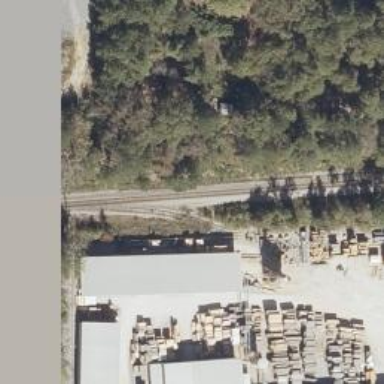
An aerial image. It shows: Disused railway spur service for lumber freight.